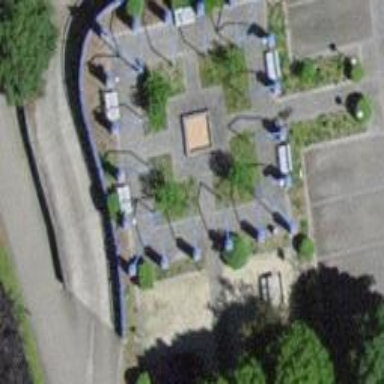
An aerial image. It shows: Fountain.